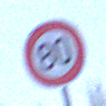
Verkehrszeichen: Geschwindigkeit80
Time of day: Midday
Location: Outdoor (Nature)
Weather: Overcast
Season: Winter
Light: Natural